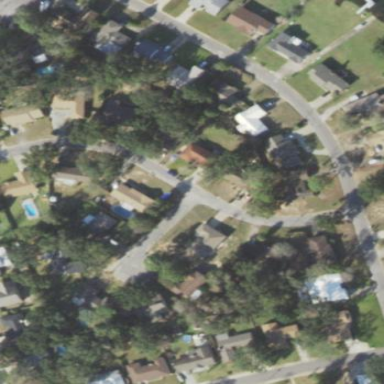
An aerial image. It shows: Residential area composed of single-family homes.